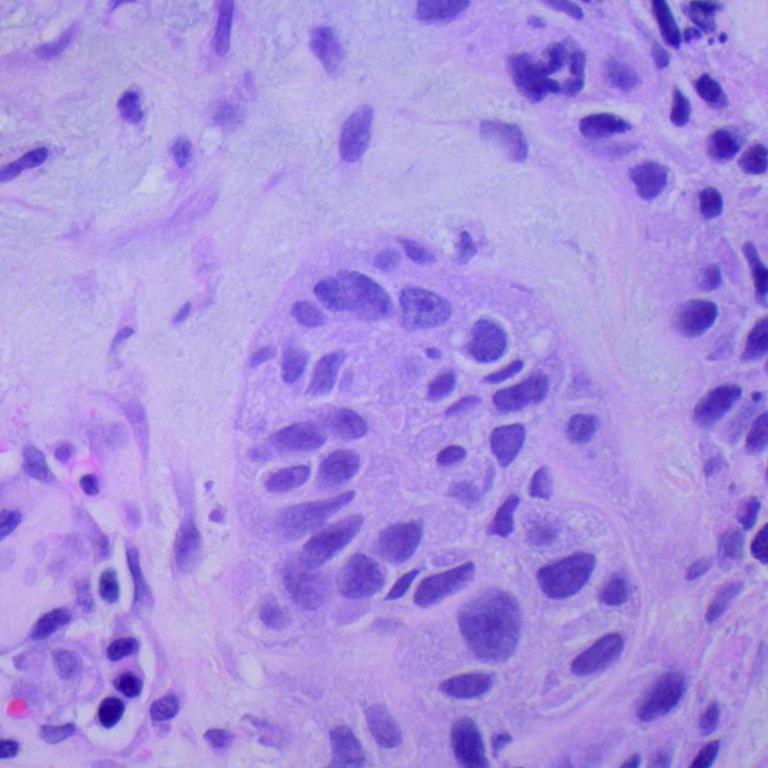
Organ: lung
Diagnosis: squamous carcinomas